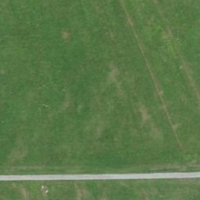
EUNIS habitat code: 24
Species observed at this site:
Rumex alpinus